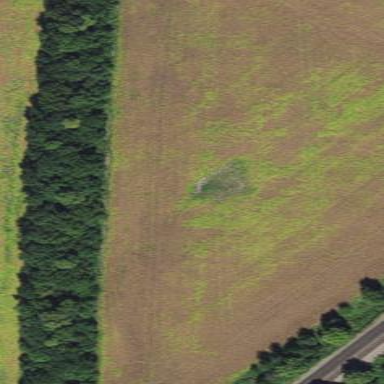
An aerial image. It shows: Deciduous broadleaved woodland.